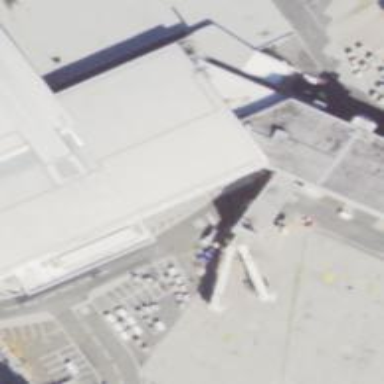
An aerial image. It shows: Airport gate.